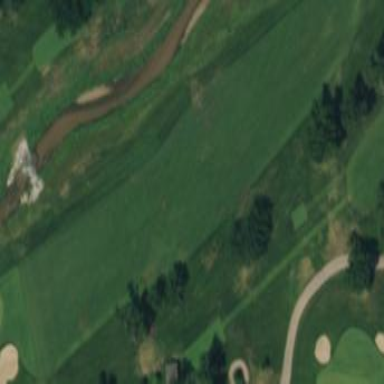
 likely golf fairway with neatly mown grass."